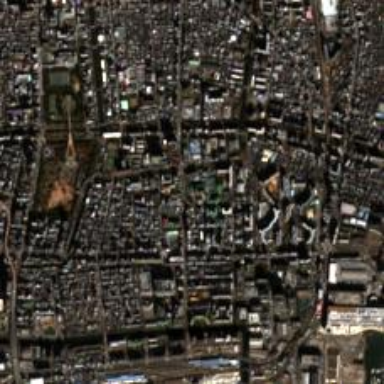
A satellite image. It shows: Cityscape view.